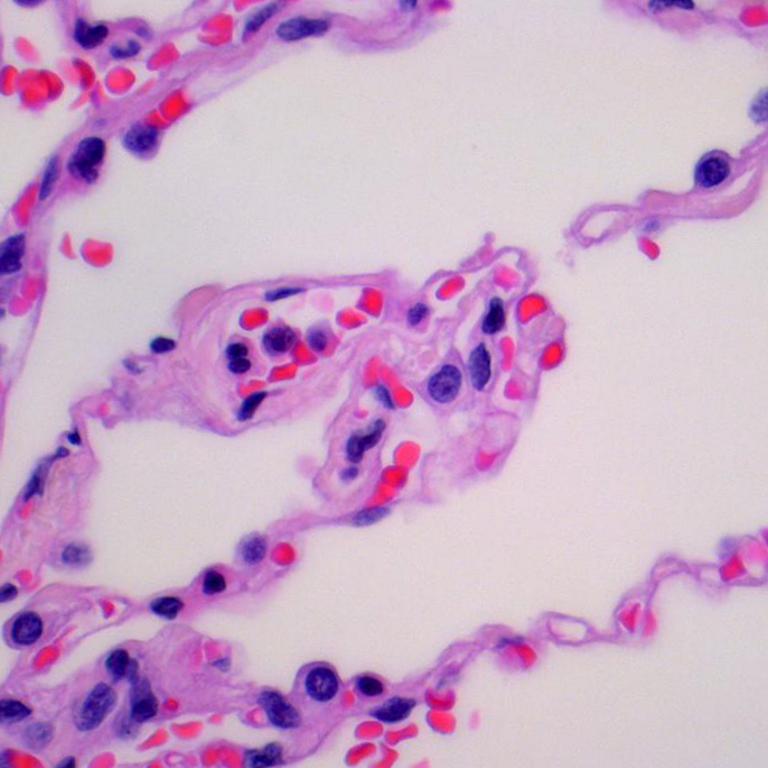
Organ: lung
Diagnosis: benign